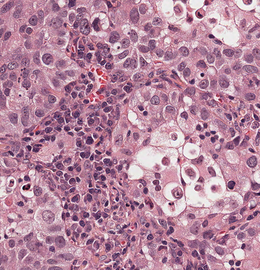
Tumor epithelial tissue: yes
Tumor-associated stroma tissue: yes
Normal tissue: no